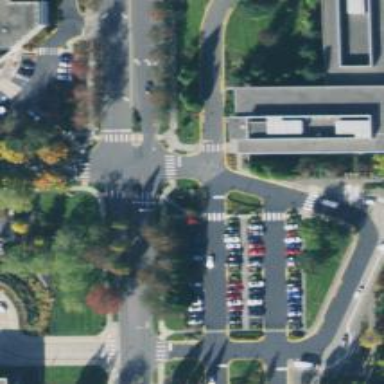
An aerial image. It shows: Marked zebra crossing with pedestrian island.